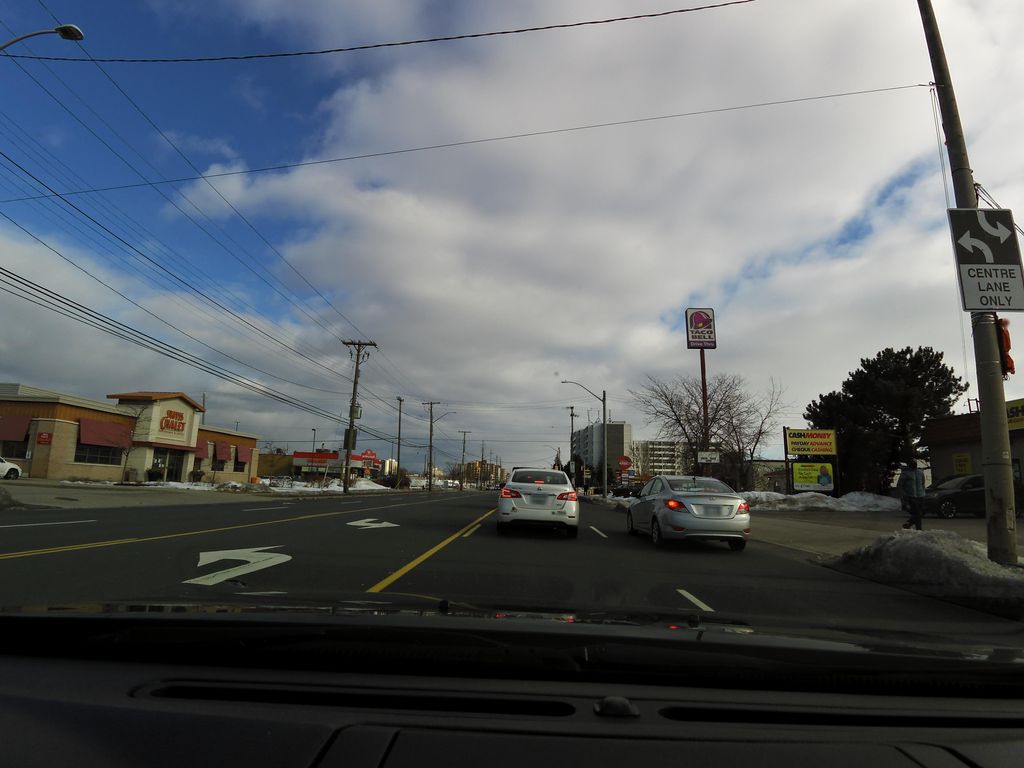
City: hamilton